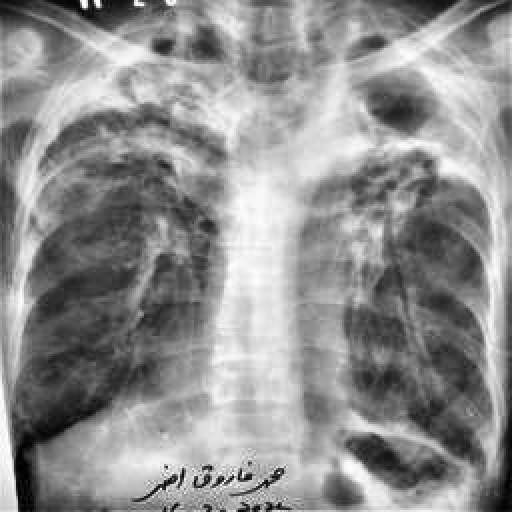
Finding: TUBERCULOSIS